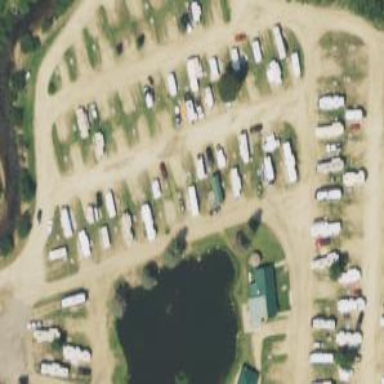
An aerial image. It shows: Caravan site for tourism.